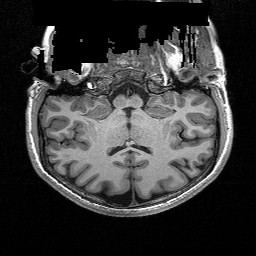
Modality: T1w
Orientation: sagittal